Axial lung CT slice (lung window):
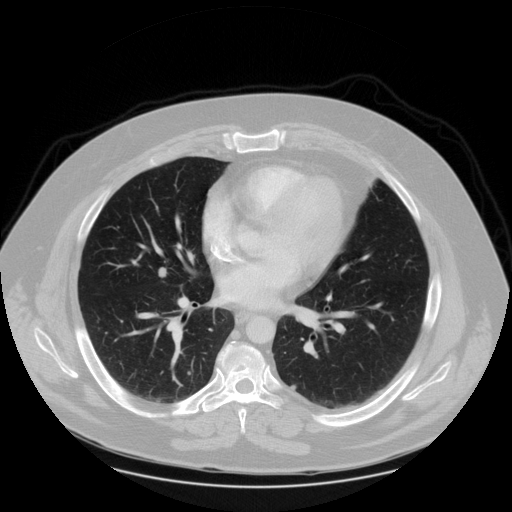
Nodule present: no